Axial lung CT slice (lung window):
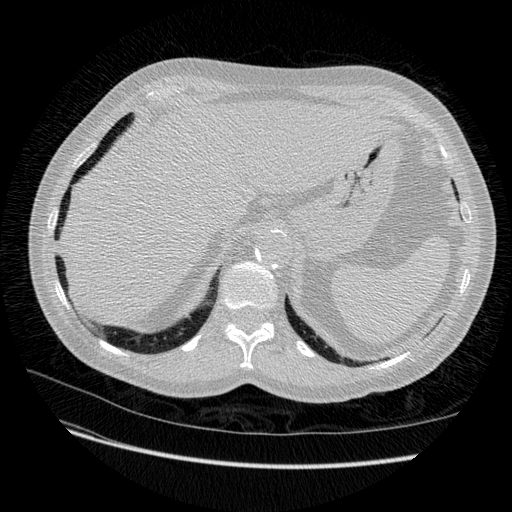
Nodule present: no